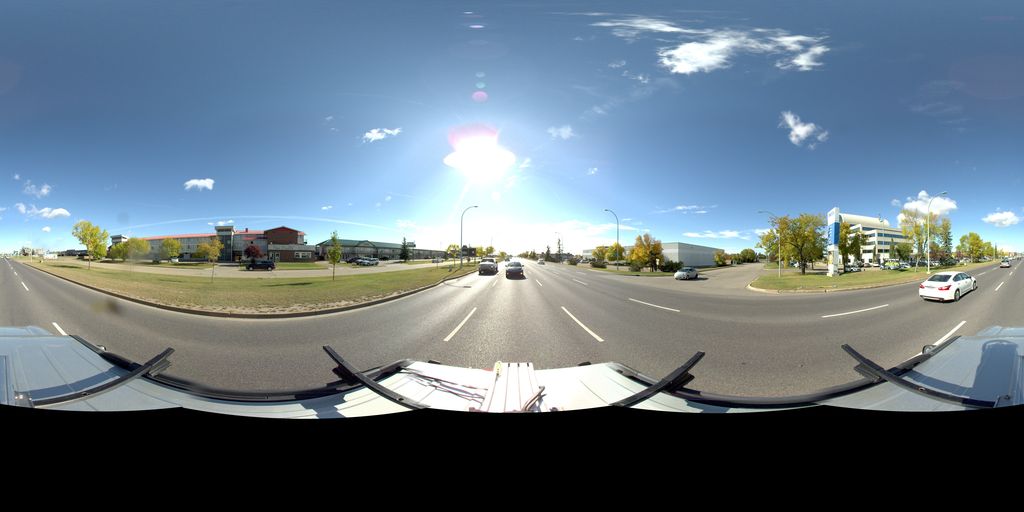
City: edmonton